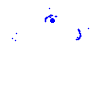
Particle: pion